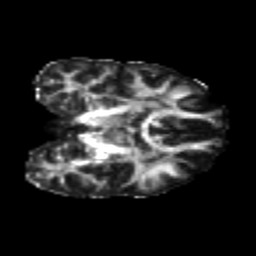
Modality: FA
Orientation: coronal
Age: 26
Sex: female
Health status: healthy
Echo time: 0.074 s